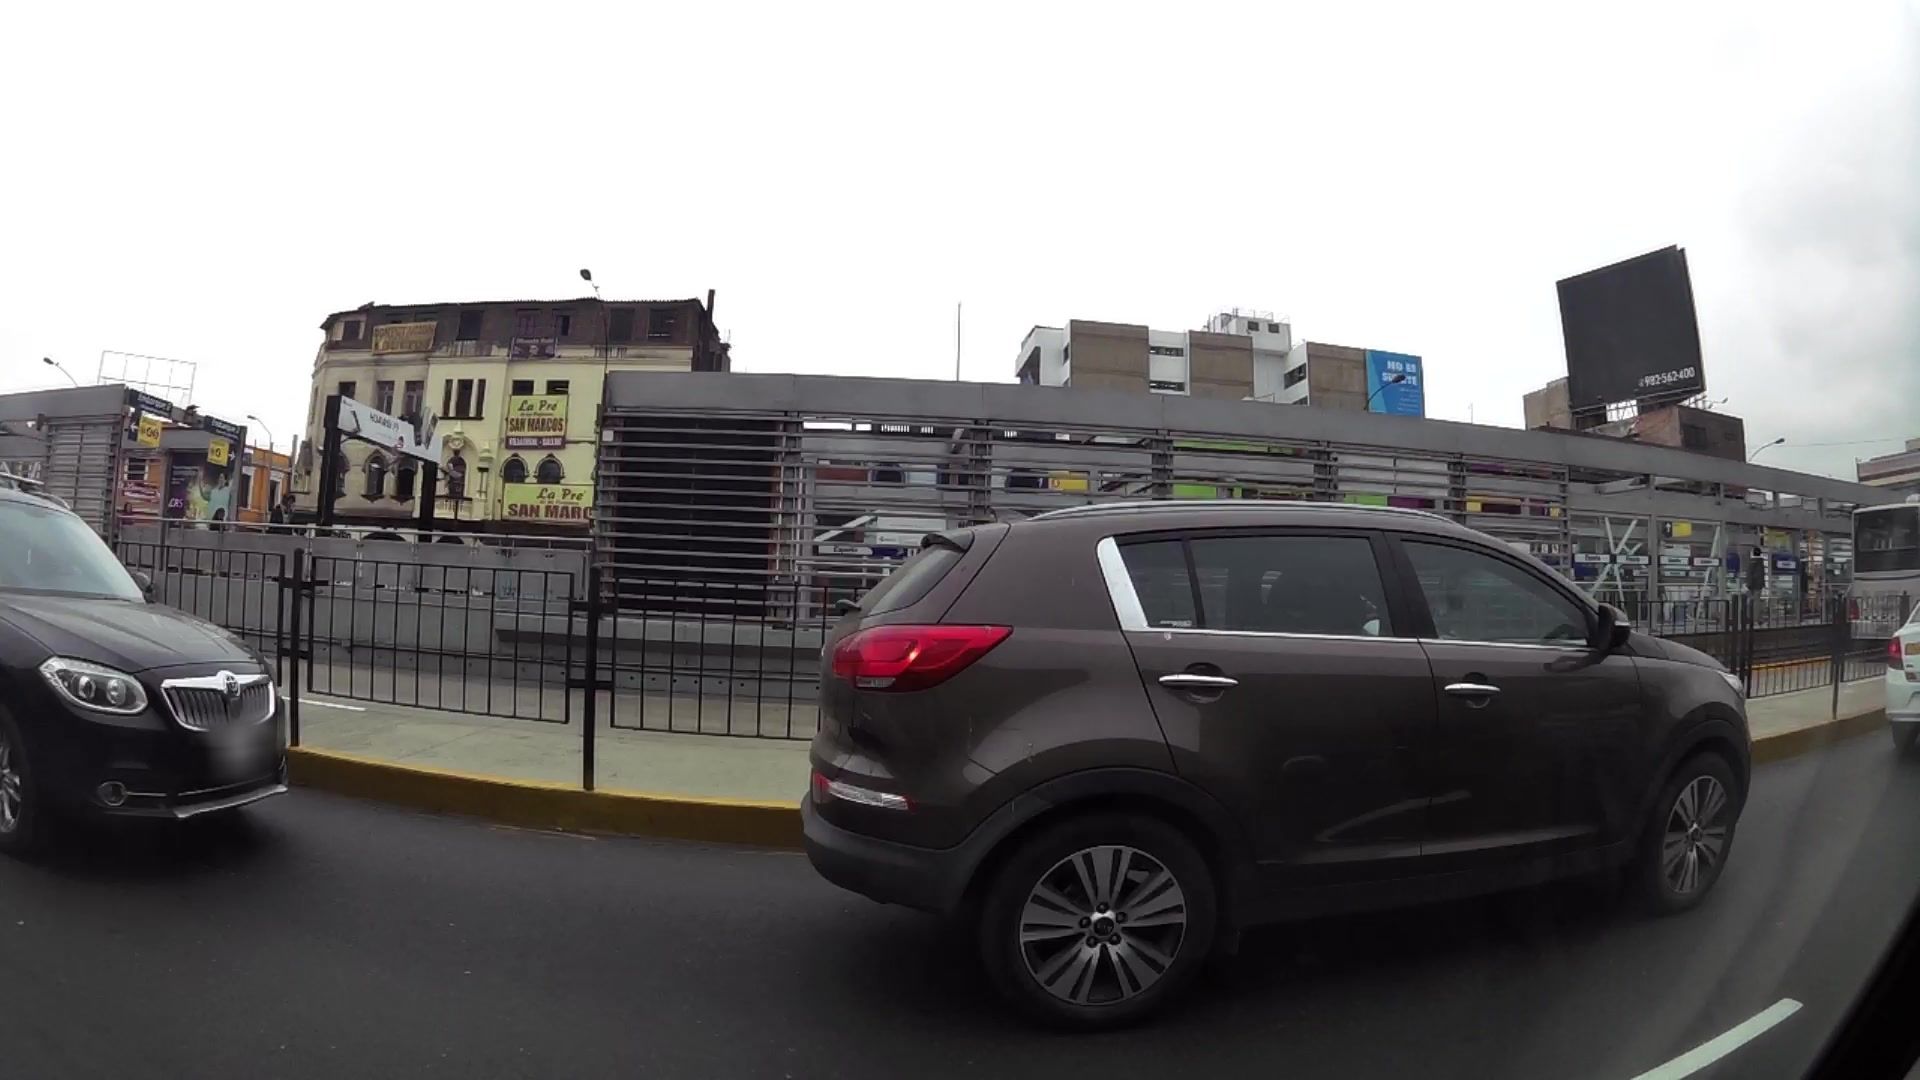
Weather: snowy
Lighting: day
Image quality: good
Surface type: driving surface
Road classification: footway, bus_stop
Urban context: urban centre
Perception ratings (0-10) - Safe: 1.32, Lively: 8.3, Beautiful: 7.54, Boring: 6.37, Depressing: 1.42, Wealthy: 6.59